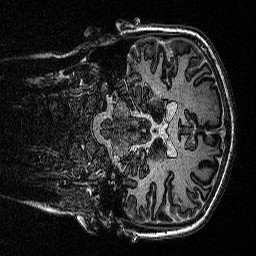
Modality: MP2RAGE
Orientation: coronal
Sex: female
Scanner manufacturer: siemens
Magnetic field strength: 3 T
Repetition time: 5 s
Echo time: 0.00292 s